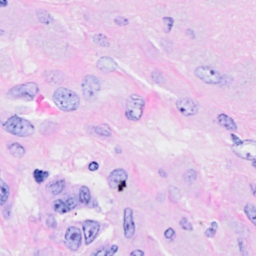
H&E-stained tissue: Breast